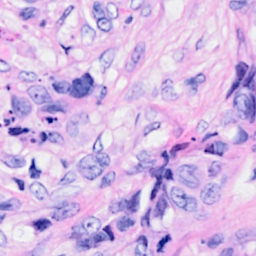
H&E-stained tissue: Breast